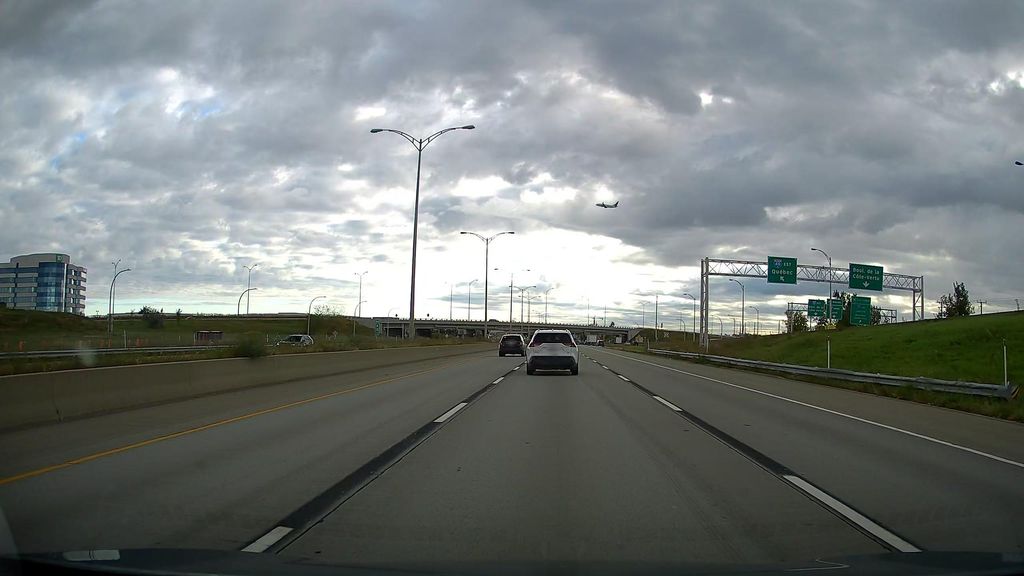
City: montreal